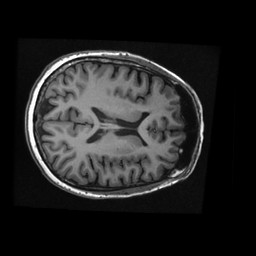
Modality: T1w
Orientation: axial
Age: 48
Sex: female
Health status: healthy
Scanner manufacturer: ge
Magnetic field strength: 3 T
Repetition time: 0.00834 s
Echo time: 0.003104 s